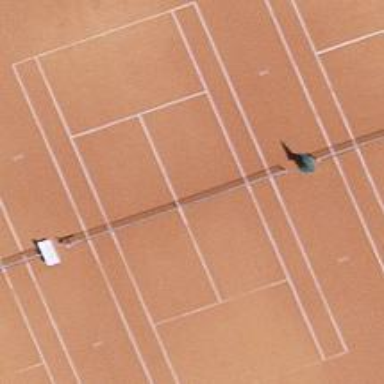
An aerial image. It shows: Tennis court on the leisure land pitch.